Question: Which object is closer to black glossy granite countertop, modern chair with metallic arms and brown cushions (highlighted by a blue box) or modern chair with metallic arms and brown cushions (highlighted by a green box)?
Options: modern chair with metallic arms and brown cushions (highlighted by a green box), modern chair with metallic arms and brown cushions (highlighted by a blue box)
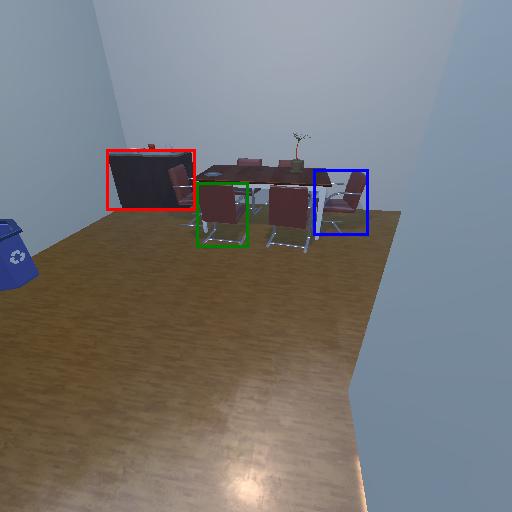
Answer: modern chair with metallic arms and brown cushions (highlighted by a green box)